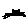
Label: cat